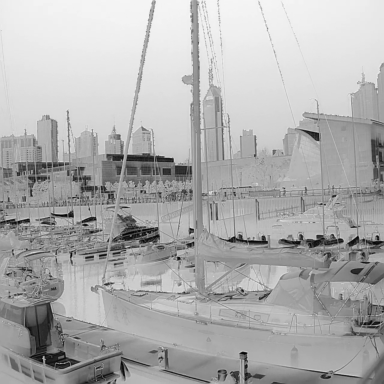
There are seven objects shown in the infrared image, including four sailboats, and three canoes.